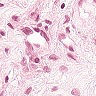
Metastatic tissue present: no